Question: Example: after I swiped the credit card the value will be displayed on 'textBox1' and what I want to happen is that the focus will be automatically go to 'textBox2'.
What Textbox event should I use for this?
Thanks!
Here is the screenshot I use the textchange event and im using a testcard

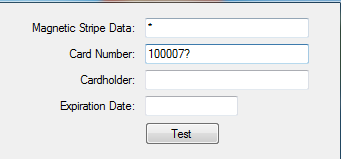
Answer: You should listen to the Text Changed event, but only focus the next textbox if you got all the information you need on the current one (i.e all digits were entered)
'''
private void TxtBox1TextChanged(object sender, EventArgs e)
{
if (txtBox1.Text.Length == LENGTH_OF_CREDIT_CARD_NUMBER)
{
txtBox2.Focus();
}
}
'''
I suggest setting a max length to txtBox1 and then checking:
'''
if (txtBox1.Text.Length == txtBox1.MaxLength)
'''